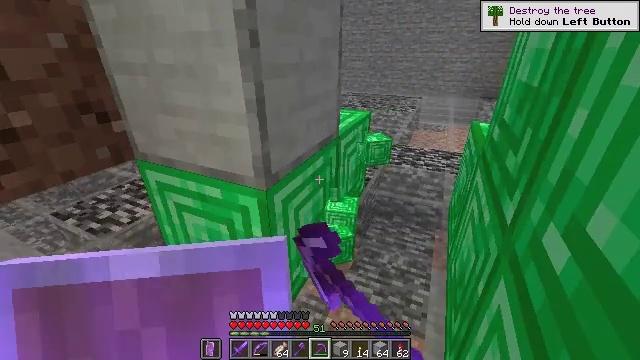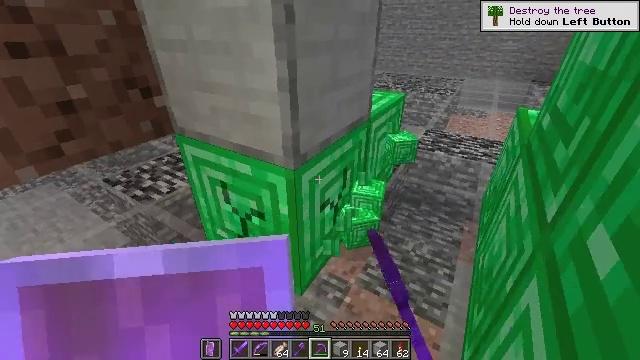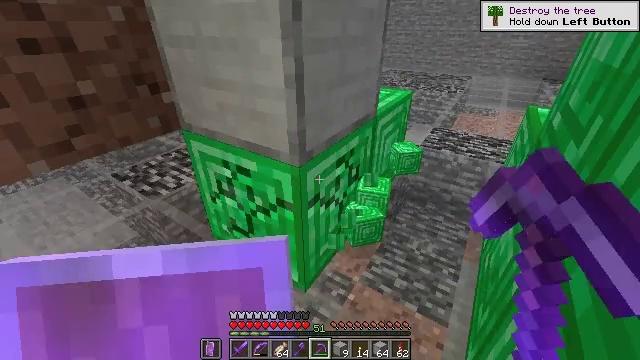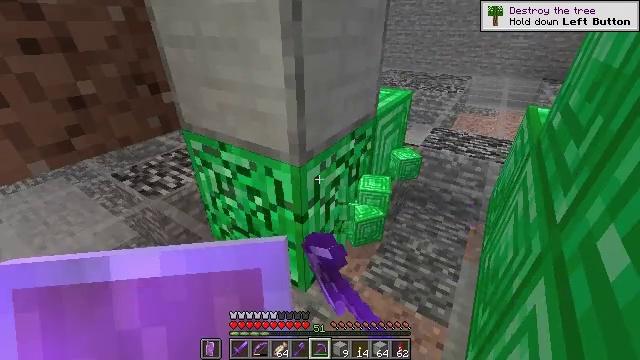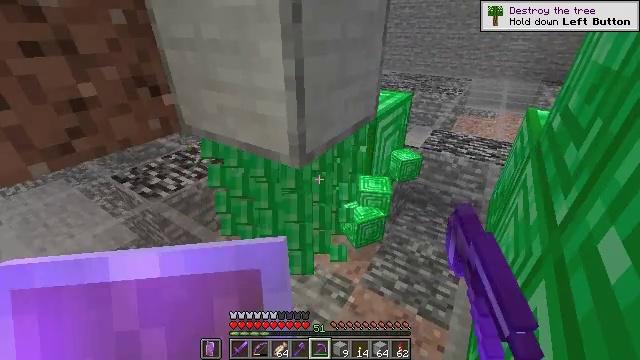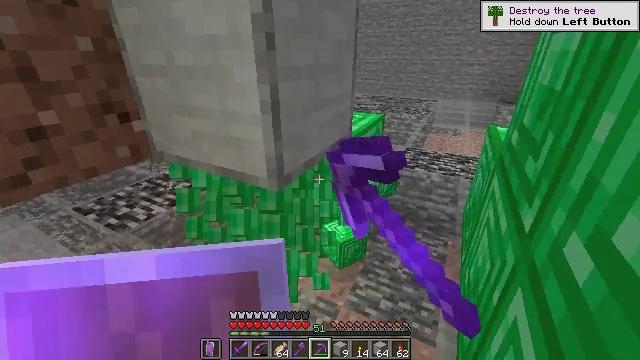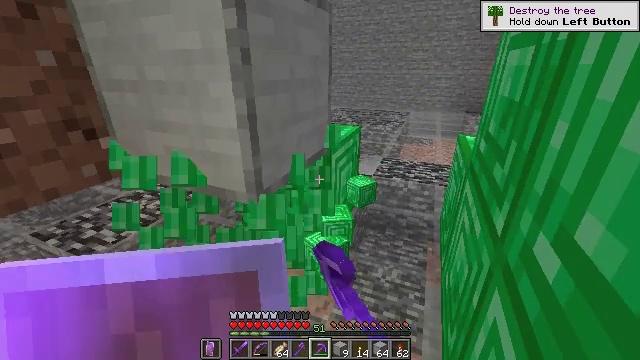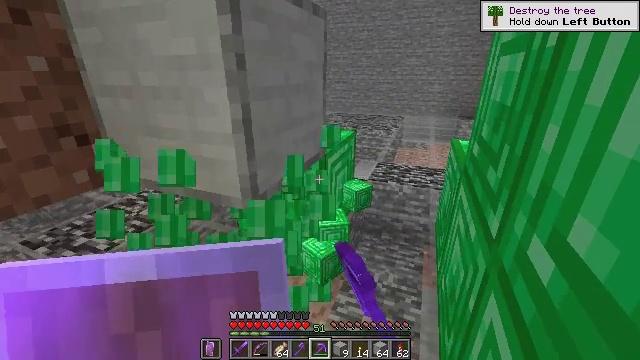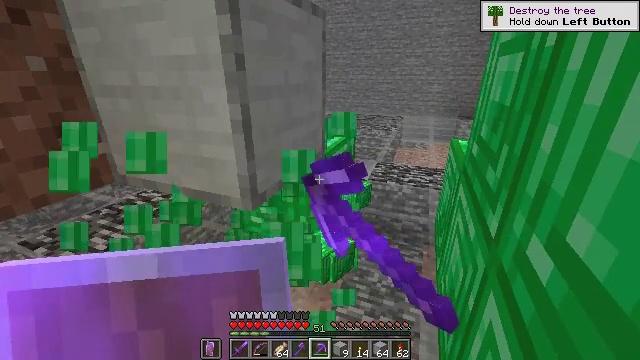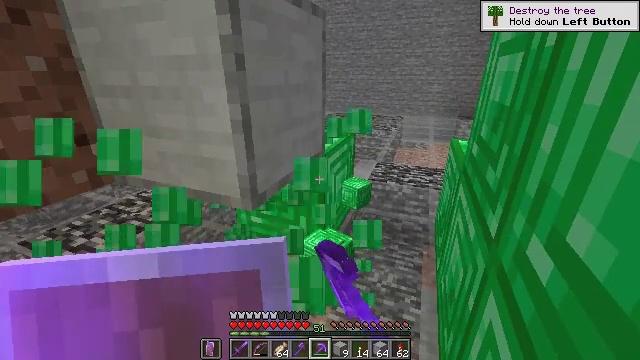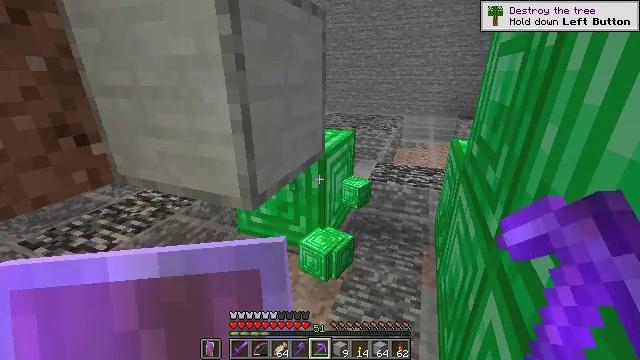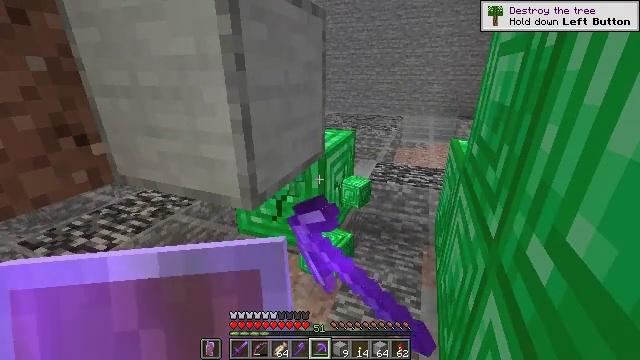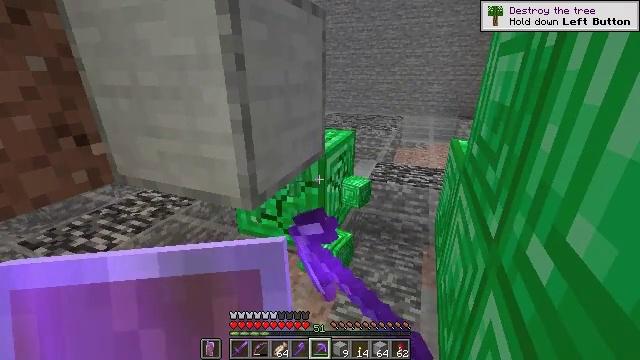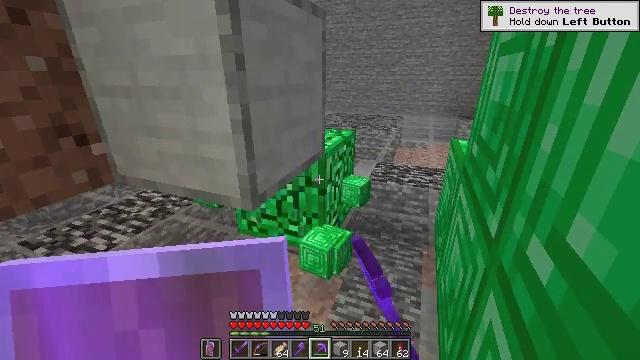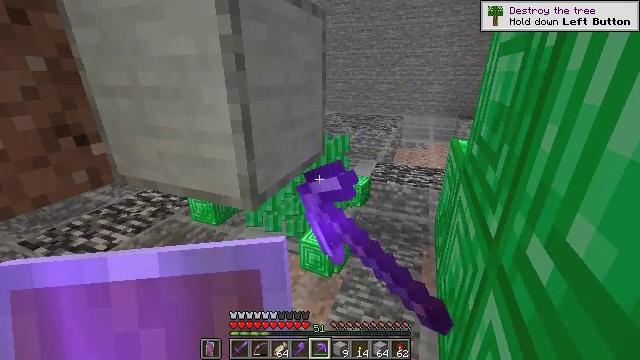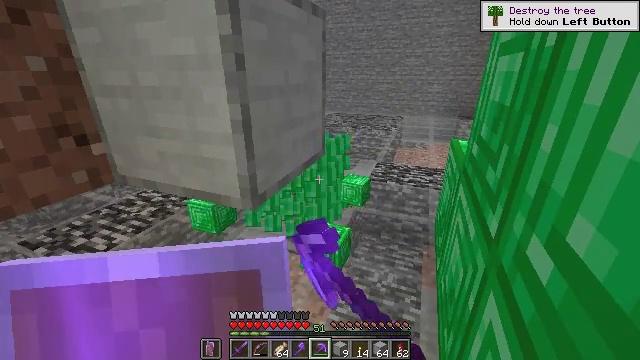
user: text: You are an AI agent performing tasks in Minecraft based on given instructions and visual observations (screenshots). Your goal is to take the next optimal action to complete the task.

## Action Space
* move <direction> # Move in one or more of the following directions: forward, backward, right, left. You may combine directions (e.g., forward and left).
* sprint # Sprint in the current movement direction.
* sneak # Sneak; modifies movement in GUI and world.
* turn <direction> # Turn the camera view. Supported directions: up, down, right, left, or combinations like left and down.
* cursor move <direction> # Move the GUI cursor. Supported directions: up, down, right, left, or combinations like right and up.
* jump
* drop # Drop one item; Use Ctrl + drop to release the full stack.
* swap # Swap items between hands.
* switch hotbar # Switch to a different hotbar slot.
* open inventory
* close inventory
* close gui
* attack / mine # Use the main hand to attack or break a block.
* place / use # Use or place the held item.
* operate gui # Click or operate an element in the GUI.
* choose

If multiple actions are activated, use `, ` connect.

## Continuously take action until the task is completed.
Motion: motion action
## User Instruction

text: Harvest the emerald block.
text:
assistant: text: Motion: turn left and down, attack / mine
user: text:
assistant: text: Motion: turn left, attack / mine
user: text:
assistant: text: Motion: attack / mine
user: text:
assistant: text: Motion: attack / mine
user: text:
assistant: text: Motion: turn right and up, attack / mine
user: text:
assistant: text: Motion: turn right and up, attack / mine
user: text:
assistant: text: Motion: turn right and up, attack / mine
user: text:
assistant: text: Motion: attack / mine
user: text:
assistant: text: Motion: attack / mine
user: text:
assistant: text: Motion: attack / mine
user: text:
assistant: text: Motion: attack / mine
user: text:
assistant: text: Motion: attack / mine
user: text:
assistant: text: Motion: attack / mine
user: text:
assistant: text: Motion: attack / mine
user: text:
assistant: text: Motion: attack / mine
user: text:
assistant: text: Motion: attack / mine
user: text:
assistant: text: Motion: attack / mine
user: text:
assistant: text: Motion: attack / mine
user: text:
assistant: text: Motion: attack / mine
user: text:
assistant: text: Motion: move forward and move right, attack / mine
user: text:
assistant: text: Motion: move forward and move right
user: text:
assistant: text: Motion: move forward and move right
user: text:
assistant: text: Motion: move forward
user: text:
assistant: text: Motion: move forward
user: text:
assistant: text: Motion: move forward
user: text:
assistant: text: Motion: move forward
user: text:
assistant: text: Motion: move forward
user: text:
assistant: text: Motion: move forward
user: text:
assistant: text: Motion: move forward
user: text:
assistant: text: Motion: move forward